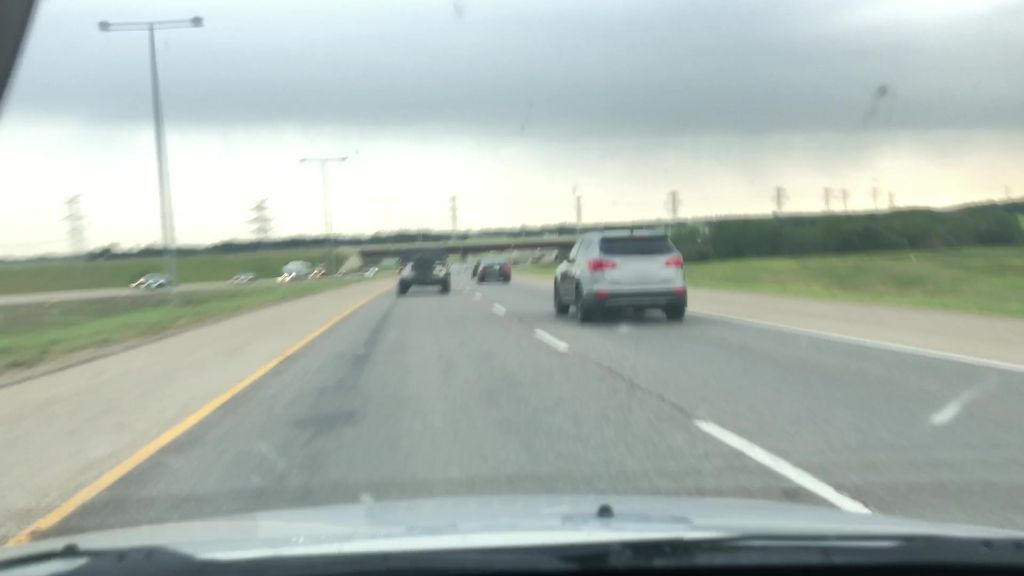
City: edmonton